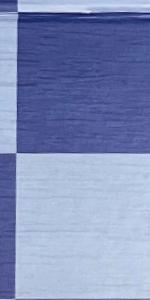
Label: Empty